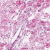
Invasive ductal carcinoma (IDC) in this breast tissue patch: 0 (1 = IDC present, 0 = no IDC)